Question: I have an SQL table of readings taken every 10 minutes.
Columns are Date_Time (DateTime) and Steam_Flow (Real).
I would like to get a summary that only returns one row for each year that represents the highest average flow (by hour) for that year.

I have the following so far...
'''
SELECT
CAST(Date_Time AS DATE) [Date],
DATEPART(hour, Date_Time) [Hour],
Avg(Steam_Flow) [Avg Flow]
FROM Boiler_Data
WHERE
Date_Time >= '2018-12-31 21:00'
and Date_time <= '2019-01-01 02:50:'
GROUP BY
CAST(Date_Time AS DATE),
DATEPART(hour, Date_Time)
ORDER BY [Avg Flow] Desc
'''
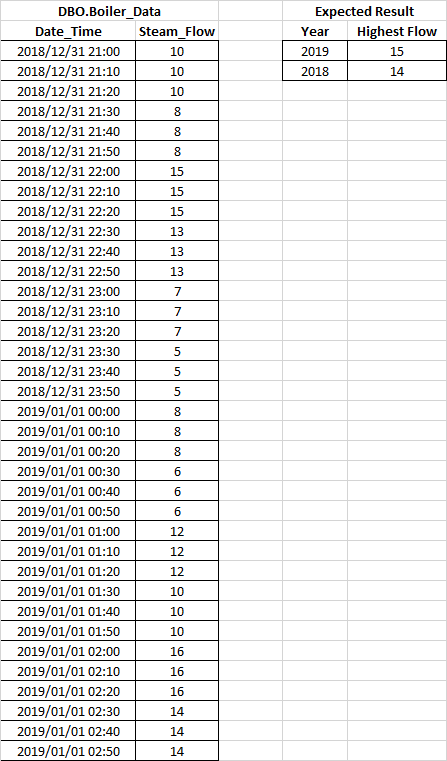
Answer: You could use an aggregated query to compute the average flow per hour, and then aggregate by year in the outer query.
In MySQL :
'''
SELECT x.date_year, MAX(x.Avg_Flow)
FROM (
SELECT YEAR(date_time) date_year, avg(Flow) Avg_Flow
FROM mytable
GROUP BY YEAR(date_time), DATE_FORMAT(date_time, '%Y-%m-%d %h')
) x
GROUP BY x.date_year
'''
---
In SQL Server :
'''
SELECT x.date_year, MAX(x.Avg_Flow)
FROM (
SELECT YEAR(date_time) date_year, avg(Flow) Avg_Flow
FROM mytable
GROUP BY YEAR(date_time), DATEADD(hour, datediff(hour, 0, date_time), 0)
) x
GROUP BY x.date_year
'''